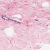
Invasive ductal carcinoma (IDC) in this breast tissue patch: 0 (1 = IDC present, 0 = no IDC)